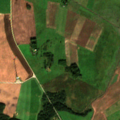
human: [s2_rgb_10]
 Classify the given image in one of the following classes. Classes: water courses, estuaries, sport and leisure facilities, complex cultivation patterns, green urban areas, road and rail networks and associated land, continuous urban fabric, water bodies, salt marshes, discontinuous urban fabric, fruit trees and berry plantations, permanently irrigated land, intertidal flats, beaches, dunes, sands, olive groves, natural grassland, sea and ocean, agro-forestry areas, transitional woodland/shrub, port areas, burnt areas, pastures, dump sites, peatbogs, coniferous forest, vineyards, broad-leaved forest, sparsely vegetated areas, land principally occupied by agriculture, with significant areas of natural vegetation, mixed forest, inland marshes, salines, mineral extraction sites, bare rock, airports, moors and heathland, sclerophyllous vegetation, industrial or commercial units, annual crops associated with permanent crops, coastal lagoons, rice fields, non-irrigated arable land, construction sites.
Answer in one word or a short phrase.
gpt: non-irrigated arable land, pastures, complex cultivation patterns, broad-leaved forest